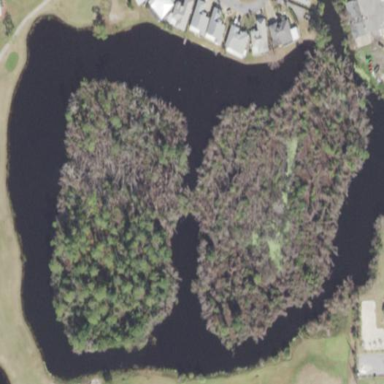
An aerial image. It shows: Water hazard on golf course. The hazard is natural water feature.